Question: I am trying to get the value from a stored procedure, below is my code
'''
SqlConnection connection = new SqlConnection("");
connection.Open();
DataTable timeZoneDt = new DataTable();
var sqlCommand = new SqlCommand("GetTimeZoneGMT", connection);
sqlCommand.CommandType = CommandType.StoredProcedure;
sqlCommand.Parameters.Add("@TimeZone", SqlDbType.NVarChar).Value = "Asia/Kuala_Lumpur";
//timeZoneDt.Load(sqlCommand.ExecuteReader());
//new SqlDataAdapter(sqlCommand).Fill(timeZoneDt);
var reader2 = sqlCommand.ExecuteReader();
while (reader2.Read())
{
var ID = int.Parse(reader2[0].ToString());
}
connection.Close();
'''
the following is my stored procedure,
'''
/****** Object: StoredProcedure [dbo].[GetTimeZoneGMT] Script Date: 23/4/2018 4:05:46 PM ******/
SET ANSI_NULLS ON
GO
SET QUOTED_IDENTIFIER ON
GO
ALTER PROCEDURE [dbo].[GetTimeZoneGMT]
@TimeZone NVARCHAR(128)
AS
BEGIN
DECLARE @timeZoneNumber as INT = -20;
IF @TimeZone ='Pacific/Midway'
SET @timeZoneNumber = -11
ELSE IF @TimeZone ='Pacific/Niue'
SET @timeZoneNumber = -11
ELSE IF @TimeZone ='Pacific/Pago_Pago'
SET @timeZoneNumber = -11
RETURN @timeZoneNumber;
END
'''
I cannot write it all to you all because the timezone have 400 rows, however it is similiar like this.
However, when i get my c# code, it is empty value, why? whats wrong with the code

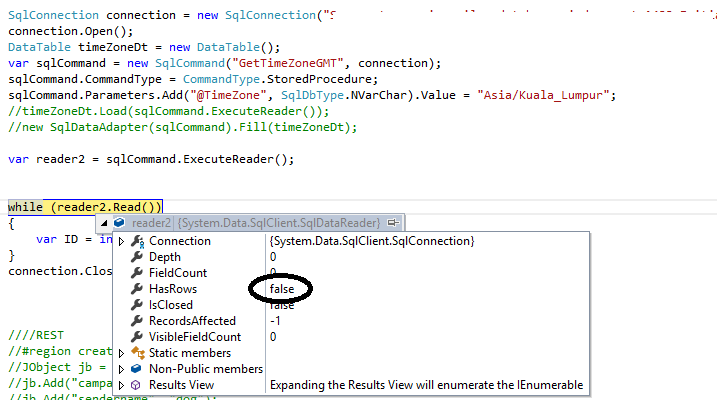
Answer: You need to declare a parameter for the ReturnValue even if you don't have it in your Stored Procedure declaration. You can name the parameter whatever you like but you should mark it as 'ParameterDirection.ReturnValue'.
'''
SqlParameter r = cmd.Parameters.Add("@timeZoneNumber", SqlDbType.Int);
r.Direction = ParameterDirection.ReturnValue;
cmd.ExecuteNonQuery();
int result = Convert.ToInt32(r.Value);
'''
Notice that you don't need to call ExecuteReader but just ExecuteNonQuery.